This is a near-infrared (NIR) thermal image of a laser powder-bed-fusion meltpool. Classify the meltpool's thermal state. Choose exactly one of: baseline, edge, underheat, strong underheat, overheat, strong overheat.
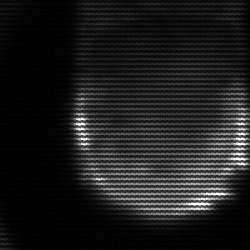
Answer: strong underheat